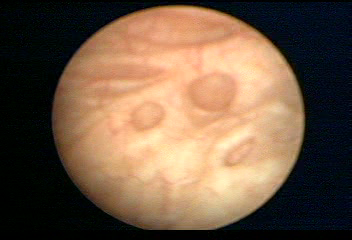
Modality: WLC
Class: Normal mucosa
Bladder cancer association: No